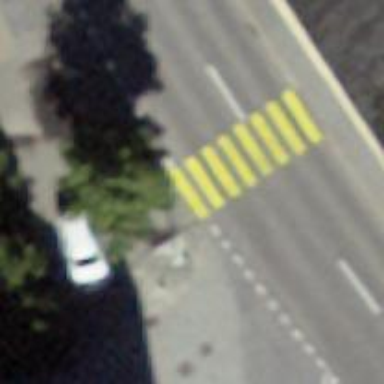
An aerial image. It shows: Sidewalk along the footway.